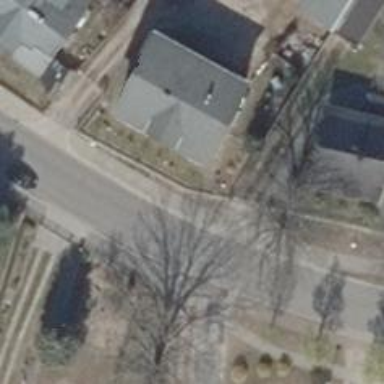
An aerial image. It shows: Driveway leading to service road.